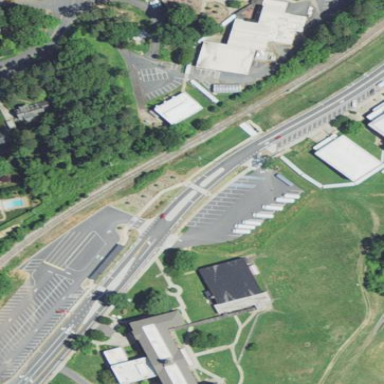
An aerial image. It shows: Parking area designated for school buses.